Brain MRI, t2w sequence, axial 2D slice.
Patient: age 18, sex M, weight 78 kg, height 1.78 m
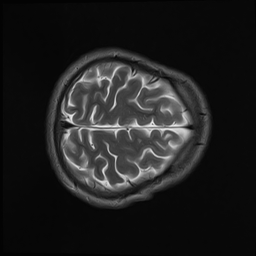